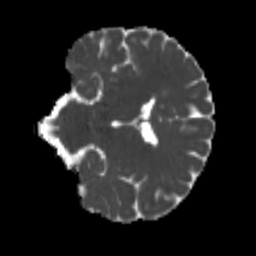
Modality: MD
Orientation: coronal
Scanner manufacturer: siemens
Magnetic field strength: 3 T
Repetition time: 4 s
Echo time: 0.0594 s